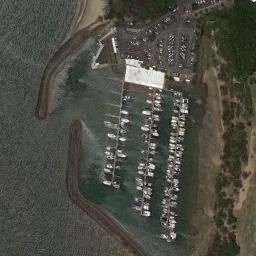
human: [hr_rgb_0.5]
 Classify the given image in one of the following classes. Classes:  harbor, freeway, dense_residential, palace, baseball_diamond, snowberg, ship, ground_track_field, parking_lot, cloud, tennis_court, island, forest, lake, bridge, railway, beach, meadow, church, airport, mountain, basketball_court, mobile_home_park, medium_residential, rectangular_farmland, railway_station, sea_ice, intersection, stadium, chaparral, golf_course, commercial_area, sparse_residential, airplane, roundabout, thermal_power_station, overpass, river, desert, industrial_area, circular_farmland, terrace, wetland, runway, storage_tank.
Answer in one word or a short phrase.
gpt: harbor